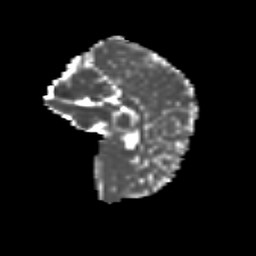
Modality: MD
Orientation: sagittal
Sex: female
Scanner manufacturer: siemens
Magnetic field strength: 3 T
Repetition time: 5 s
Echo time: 0.071 s